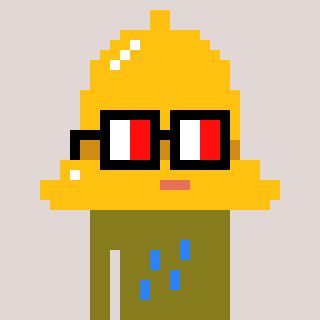
a pixel art character with square glasses with black frames and red eyes, a bell-shaped head and a gunk-colored body on a warm background